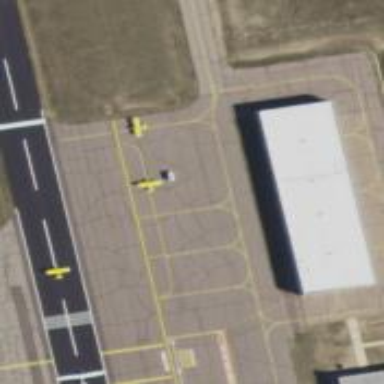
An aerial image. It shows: Image of taxiway at airport.